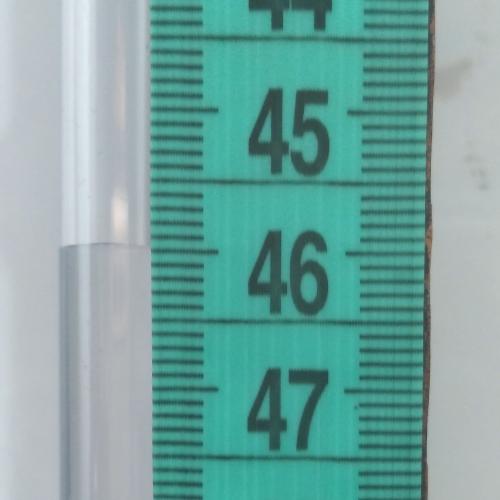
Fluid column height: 46.0 cm